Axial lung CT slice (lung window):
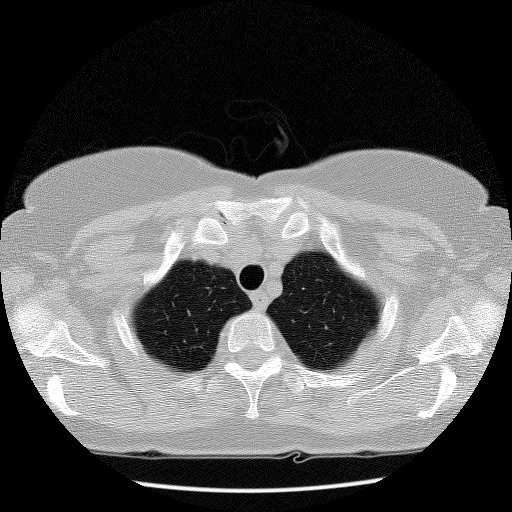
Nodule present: no